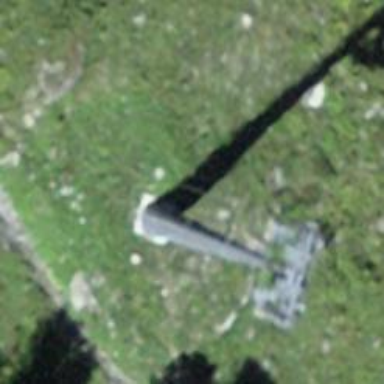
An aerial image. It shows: Pylon for aerialway.